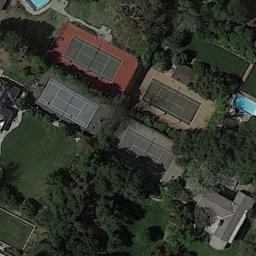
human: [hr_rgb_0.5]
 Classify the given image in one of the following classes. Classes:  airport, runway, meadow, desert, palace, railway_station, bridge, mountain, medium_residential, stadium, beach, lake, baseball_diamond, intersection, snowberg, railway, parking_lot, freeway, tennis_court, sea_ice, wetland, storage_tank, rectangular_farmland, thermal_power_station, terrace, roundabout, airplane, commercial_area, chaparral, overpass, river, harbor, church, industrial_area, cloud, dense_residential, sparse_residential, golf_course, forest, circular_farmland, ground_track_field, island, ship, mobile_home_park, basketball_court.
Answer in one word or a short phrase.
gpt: tennis_court